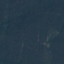
Land use / land cover class: Forest